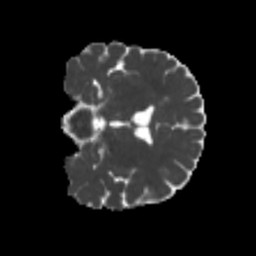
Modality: MD
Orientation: coronal
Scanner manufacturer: siemens
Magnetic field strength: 3 T
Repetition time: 4 s
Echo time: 0.0594 s